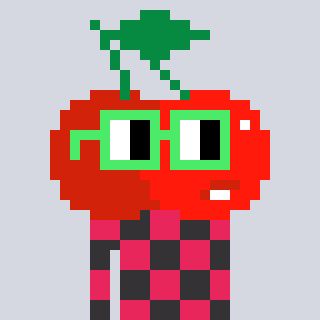
a pixel art character with square light green glasses, a cherry-shaped head and a grayscale-colored body on a cool background